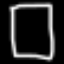
Label: square